Question: I am trying to make a frame with a 'DBGrid' that will serve for more than 10 tables with half of its fields as defaults, and other fields exclusive for each table.
As the space for the columns are limited and I do not want to configure each column of each table manually because it is very poor quality work, I was wondering a way to calculate the width of each column by the largest content of a row inside that column, measured by the own component or by the data set.
Does anyone knows the way? Is there out in the world some custom component with that power?
My solution so far had a problem with the painting of the selected cell, witch jumps out of the selected dataset row.

---
Note: Please, do not close my question. It is not about the fit with the grid's width or the form's width. It is about all the columns width to minimize the horizontal scrollbar, but not necessarily hide it.
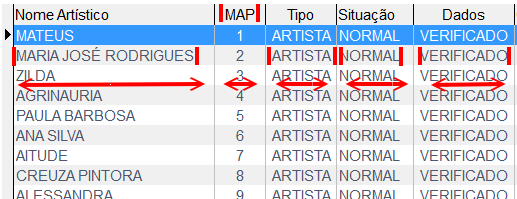
Answer: What you have to do is to use the grid's canvas to measure the contents of each column and set the column's width accordingly. You can either iterate through the dataset or use the OnColumnDraw-Event to adjust the width on the fly.
Here's a sample (I had to use an offset of 5 pixels)
'''
procedure TForm7.DBGridDrawColumnCell(Sender: TObject; const Rect: TRect;
DataCol: Integer; Column: TColumn; State: TGridDrawState);
Var
w : Integer;
begin
w := 5+DBGrid.Canvas.TextExtent(Column.Field.DisplayText).cx;
if w>column.Width then Column.Width := w;
end;
procedure TForm7.FormActivate(Sender: TObject);
Var
i : Integer;
begin
// Initialize width
for I := 0 to DBGrid.Columns.Count - 1 do
DBGrid.Columns[i].Width := 5 + DBGrid.Canvas.TextWidth(DBGrid.Columns[i].title.caption)
end;
'''